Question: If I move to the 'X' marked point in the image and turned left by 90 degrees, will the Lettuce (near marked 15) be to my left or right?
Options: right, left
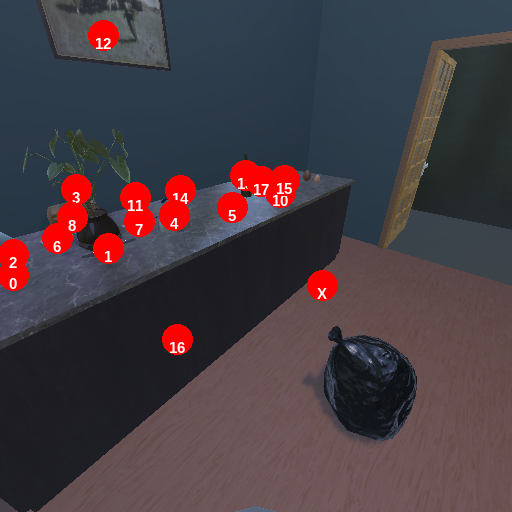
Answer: right